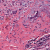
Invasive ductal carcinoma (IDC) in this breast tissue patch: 1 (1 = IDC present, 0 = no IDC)